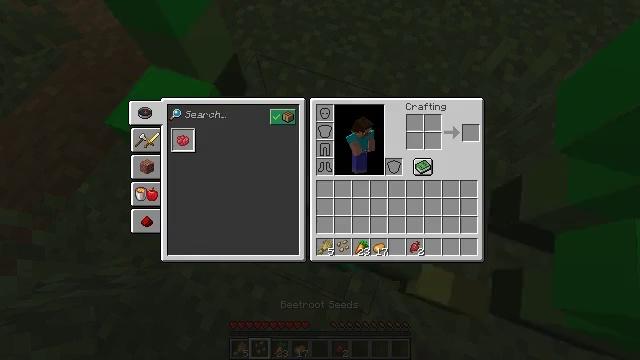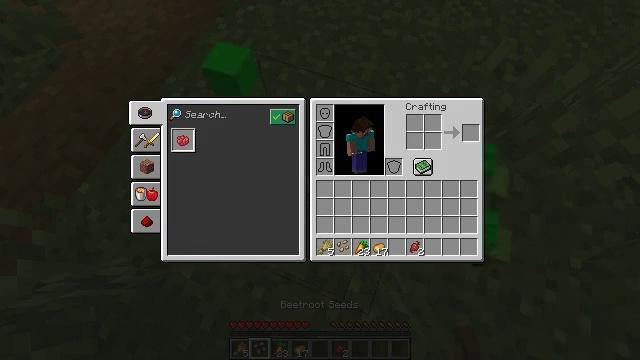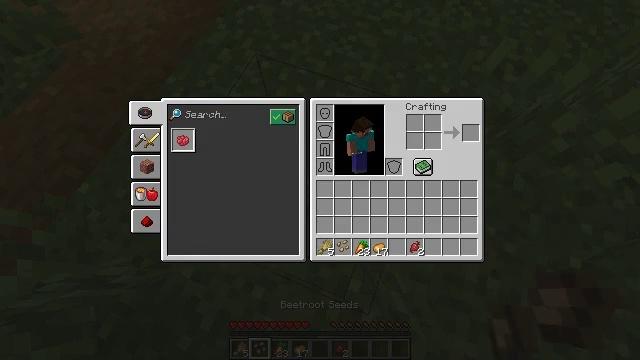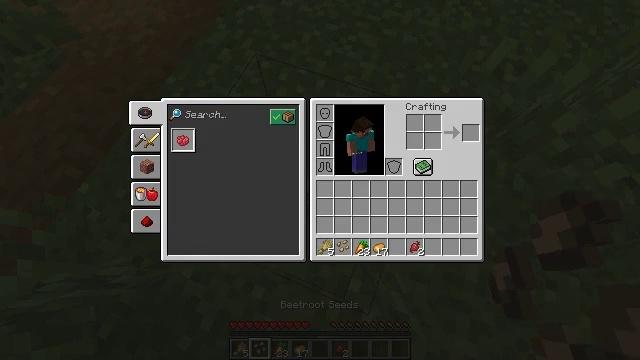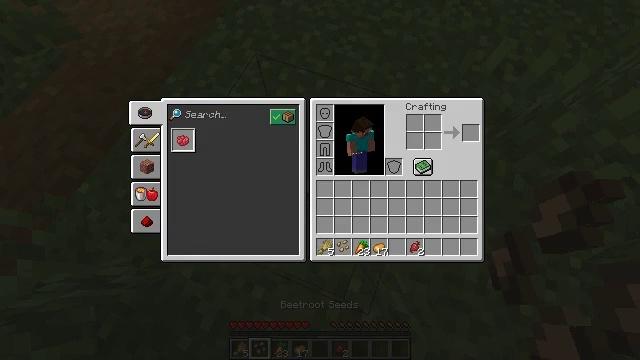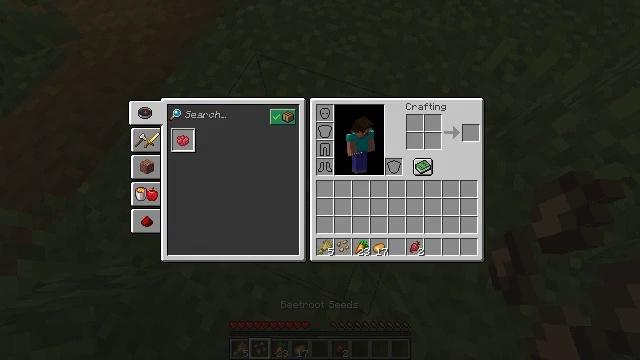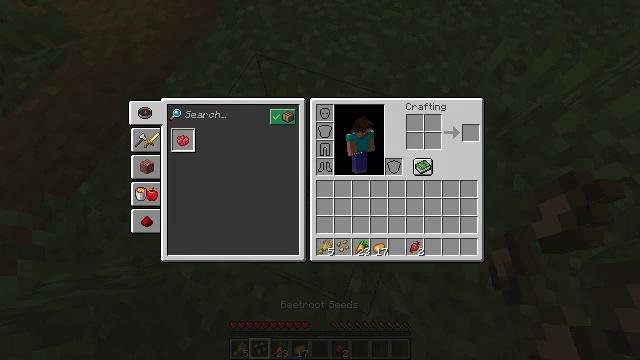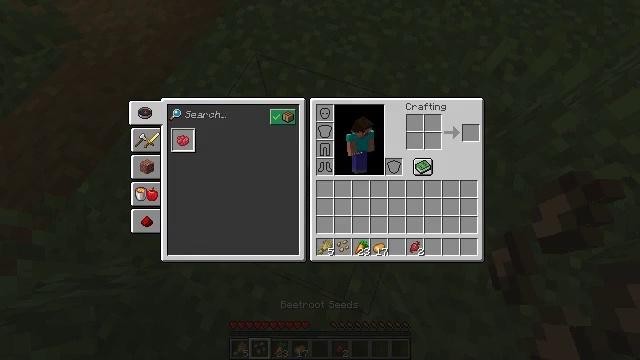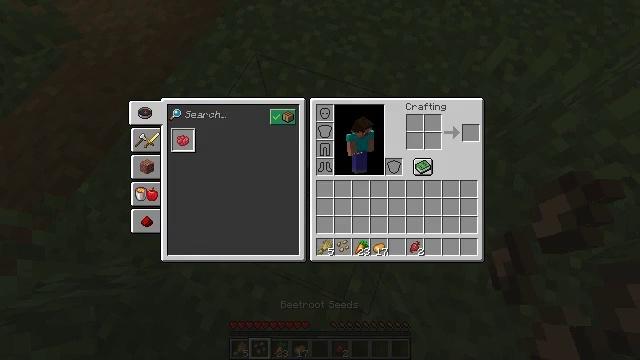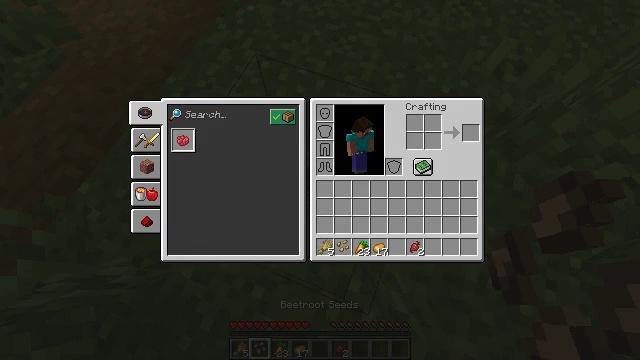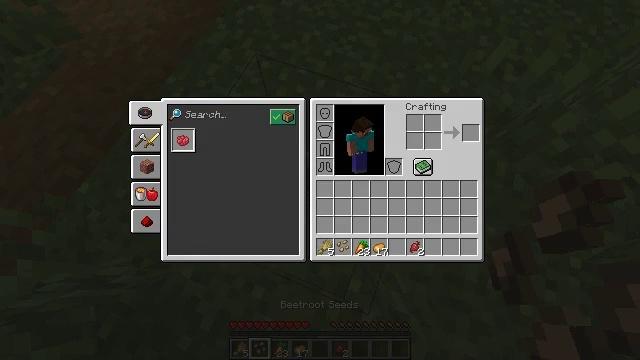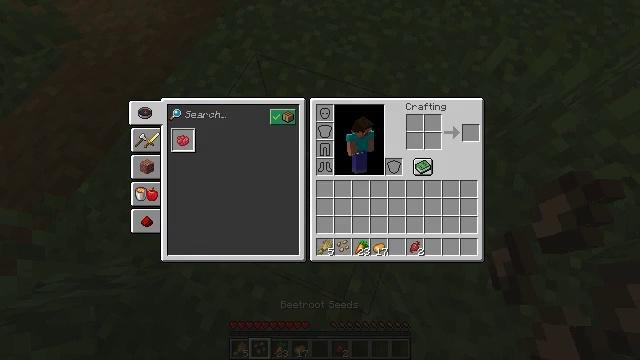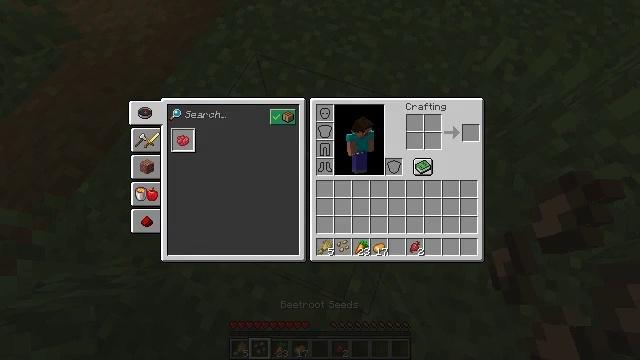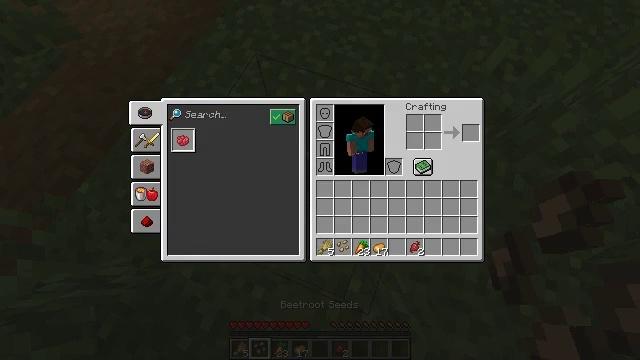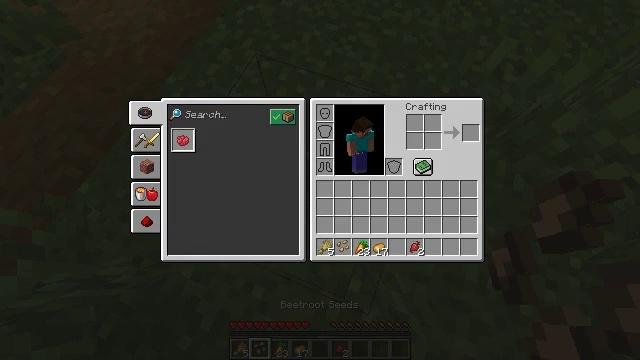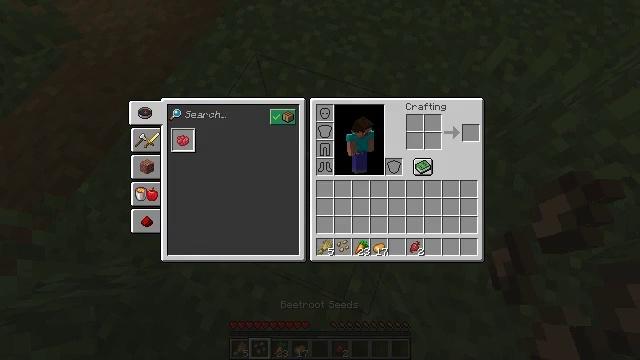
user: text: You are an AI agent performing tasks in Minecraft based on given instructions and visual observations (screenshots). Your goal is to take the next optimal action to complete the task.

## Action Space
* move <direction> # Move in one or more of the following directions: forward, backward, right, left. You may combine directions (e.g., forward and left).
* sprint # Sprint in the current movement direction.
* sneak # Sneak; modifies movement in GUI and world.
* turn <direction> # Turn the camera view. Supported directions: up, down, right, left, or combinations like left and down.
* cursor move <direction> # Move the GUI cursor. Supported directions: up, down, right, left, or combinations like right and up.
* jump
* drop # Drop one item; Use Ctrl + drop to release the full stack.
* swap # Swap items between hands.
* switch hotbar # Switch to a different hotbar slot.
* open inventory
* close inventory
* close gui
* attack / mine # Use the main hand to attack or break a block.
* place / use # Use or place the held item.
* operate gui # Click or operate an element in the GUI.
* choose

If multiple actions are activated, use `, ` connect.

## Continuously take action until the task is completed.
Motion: motion action
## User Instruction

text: Drop beetroot seeds.
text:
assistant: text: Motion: no_op
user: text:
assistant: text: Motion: no_op
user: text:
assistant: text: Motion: no_op
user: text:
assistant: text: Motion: no_op
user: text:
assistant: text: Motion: no_op
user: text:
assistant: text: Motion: no_op
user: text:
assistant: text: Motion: no_op
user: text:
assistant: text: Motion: no_op
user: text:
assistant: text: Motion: no_op
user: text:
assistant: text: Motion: no_op
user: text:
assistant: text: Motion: no_op
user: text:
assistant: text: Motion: no_op
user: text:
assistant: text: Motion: no_op
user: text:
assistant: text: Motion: no_op
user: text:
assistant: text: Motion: no_op
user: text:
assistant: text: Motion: no_op
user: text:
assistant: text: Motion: no_op
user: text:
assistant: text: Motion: no_op
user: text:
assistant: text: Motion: no_op
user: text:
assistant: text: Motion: no_op
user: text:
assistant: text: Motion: turn left
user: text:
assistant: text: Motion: no_op
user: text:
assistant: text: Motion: no_op
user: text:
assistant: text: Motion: no_op
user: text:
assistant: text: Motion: turn left
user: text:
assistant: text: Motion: turn left
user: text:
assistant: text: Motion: turn left
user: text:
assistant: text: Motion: no_op
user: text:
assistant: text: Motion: no_op
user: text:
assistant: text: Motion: no_op